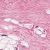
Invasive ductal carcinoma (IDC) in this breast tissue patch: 0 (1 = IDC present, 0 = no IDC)